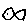
Label: fish